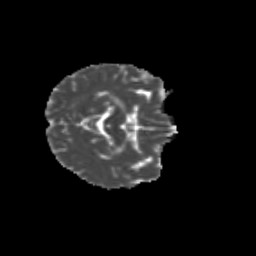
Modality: MD
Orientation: axial
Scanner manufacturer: siemens
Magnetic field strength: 3 T
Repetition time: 9.2 s
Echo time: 0.084 s